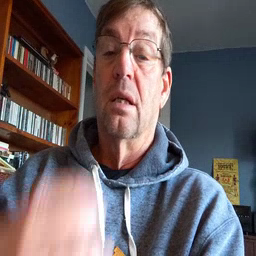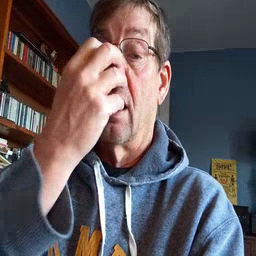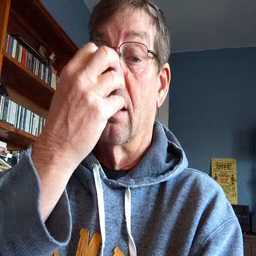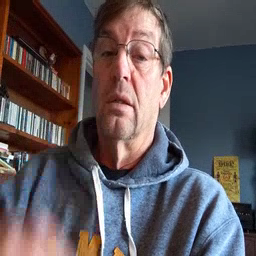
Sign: clown